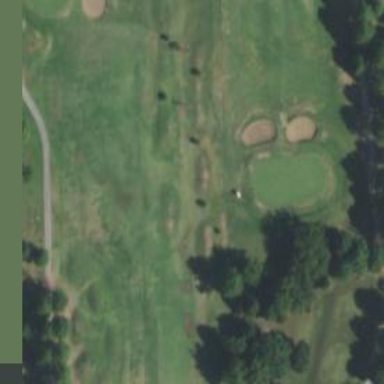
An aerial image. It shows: Grassy area designated as golf fairway.